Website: apple
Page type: customer-info-address
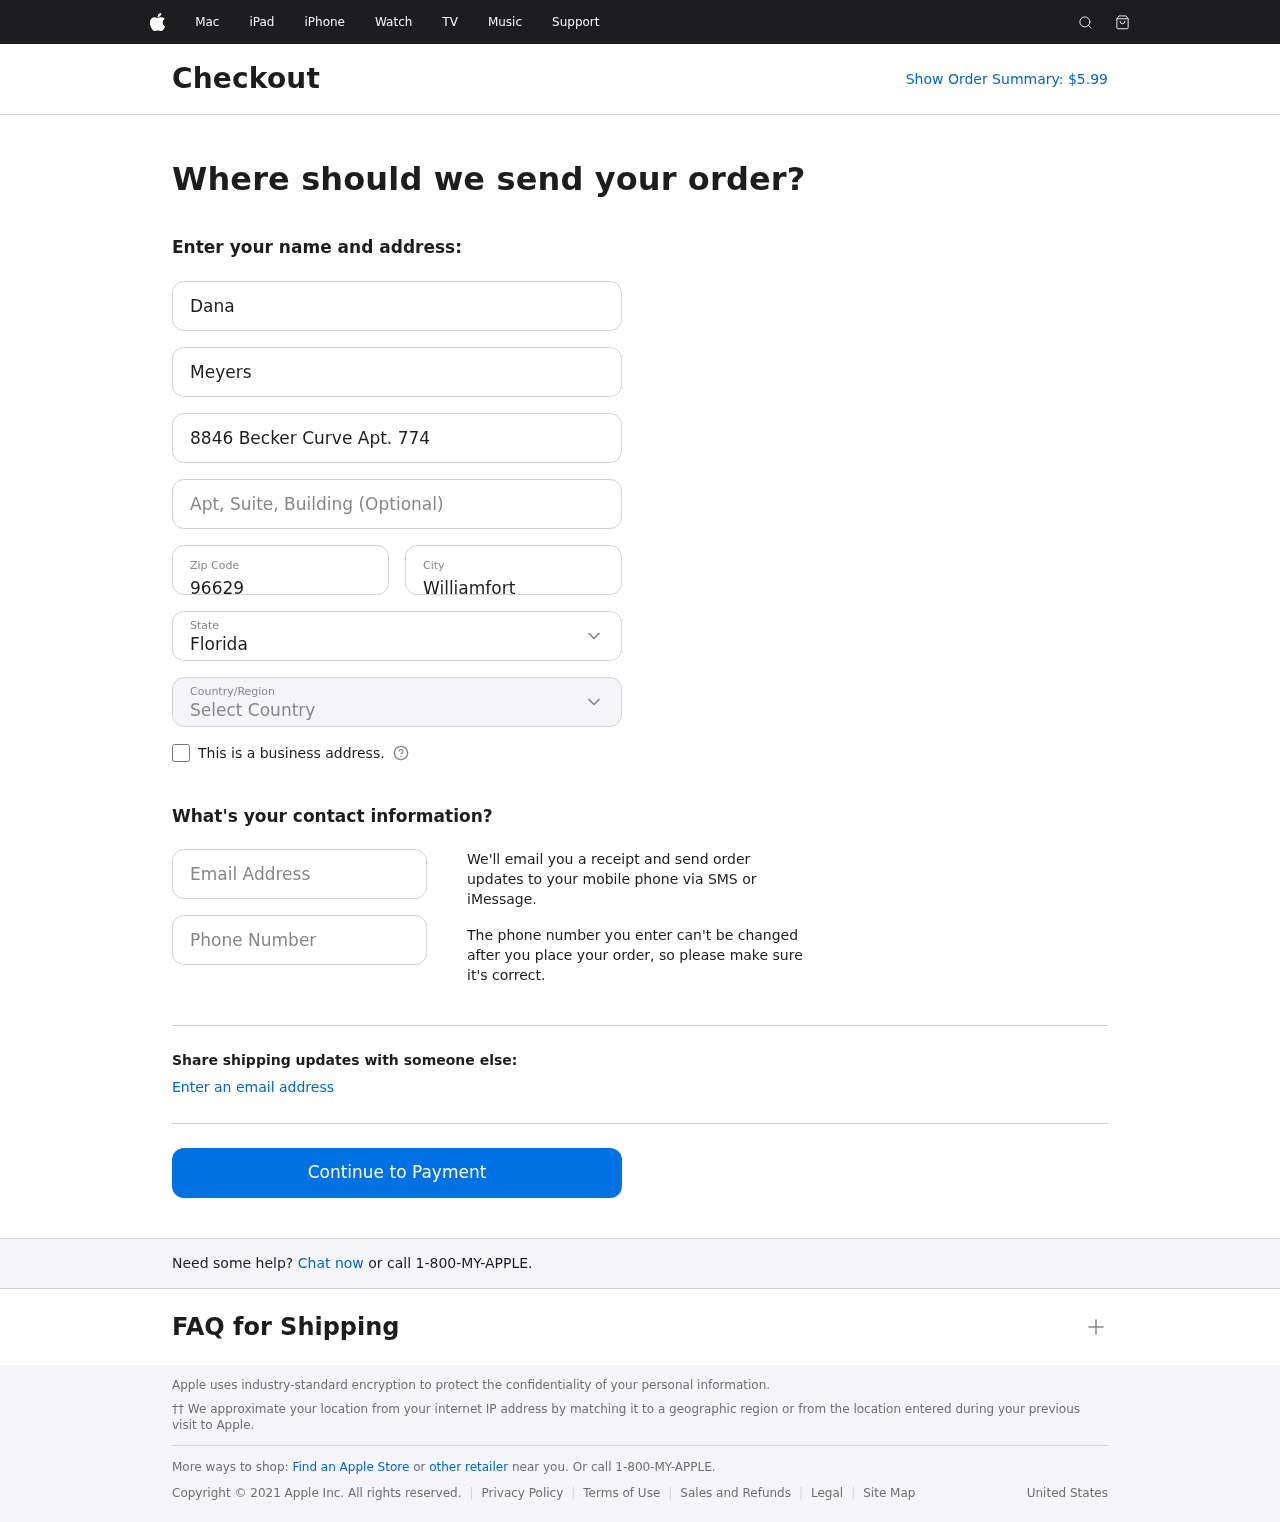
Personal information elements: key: PII_CITY
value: Williamfort
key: PII_COUNTRY
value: United States
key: PII_EMAIL
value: dana.meyers@yahoo.com
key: PII_FIRSTNAME
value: Dana
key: PII_LASTNAME
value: Meyers
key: PII_PHONE
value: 4977227420
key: PII_POSTCODE
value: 96629
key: PII_STATE
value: Florida
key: PII_STREET
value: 8846 Becker Curve Apt. 774
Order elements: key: ORDER_TOTAL
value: Show Order Summary: $5.99